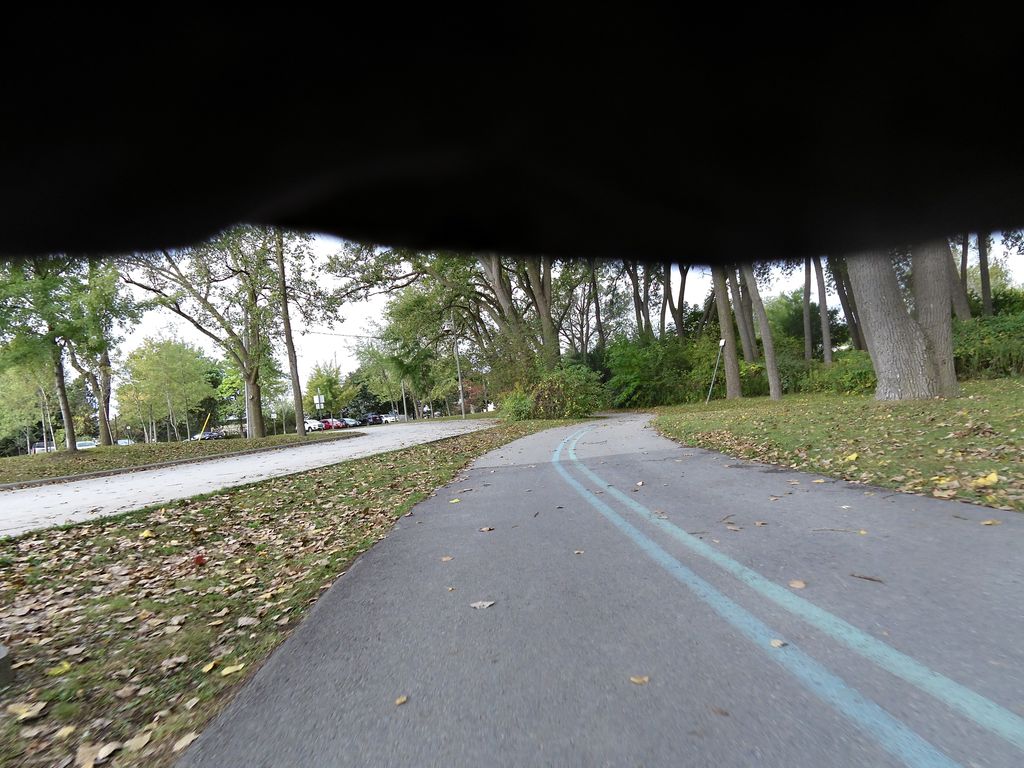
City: toronto